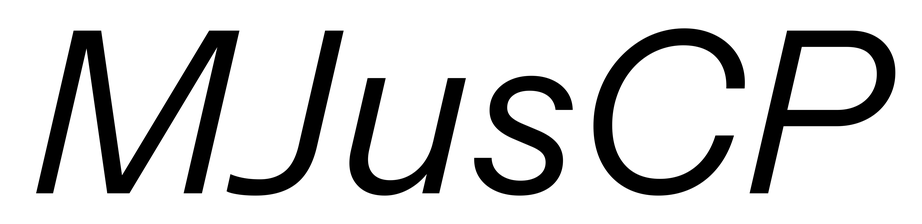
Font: InstrumentSans-Italic_Italic